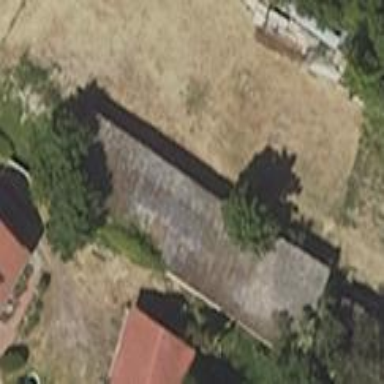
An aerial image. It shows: Shed.